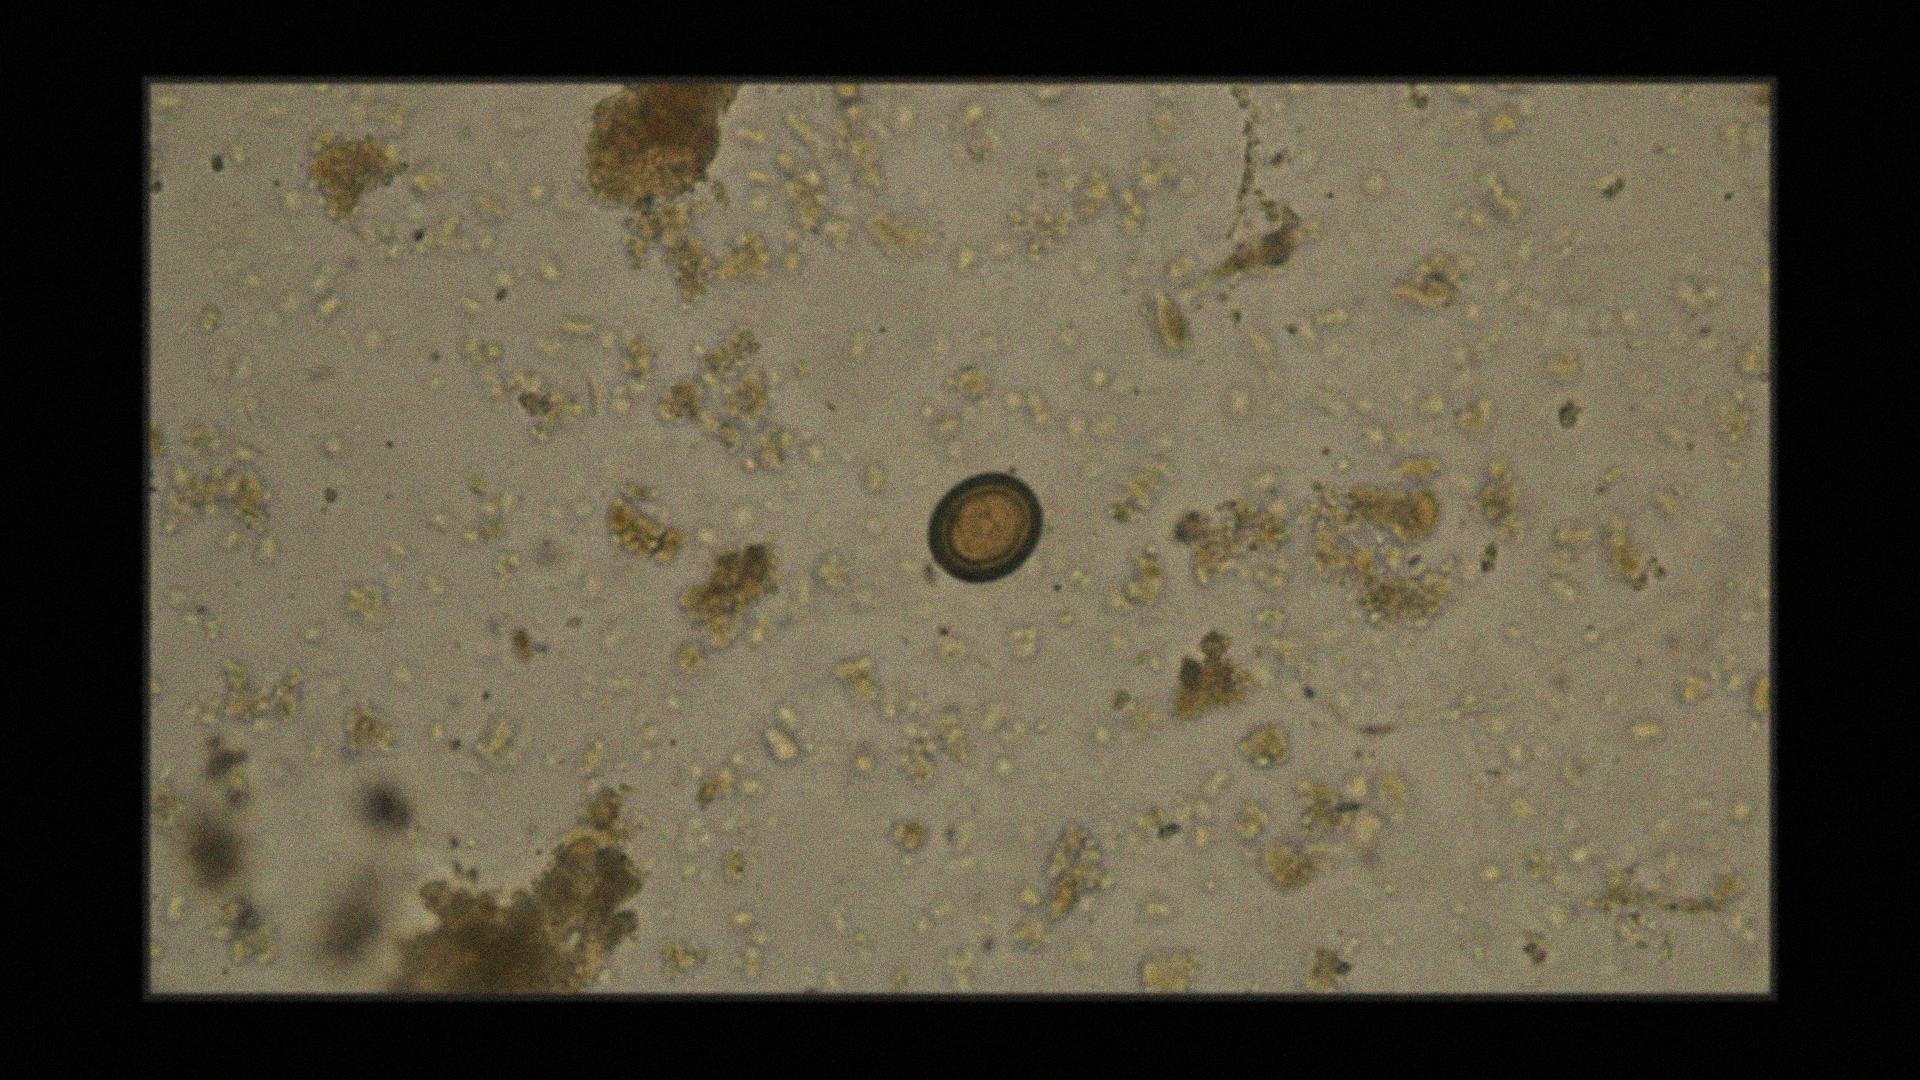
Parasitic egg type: Taenia spp. egg